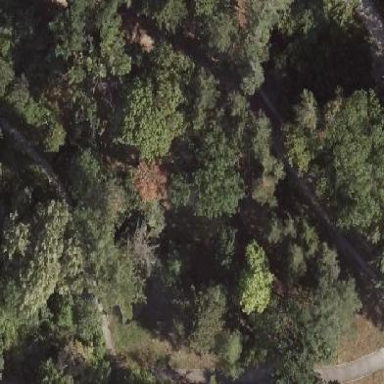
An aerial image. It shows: Mixed woodland area with various types of leaves.